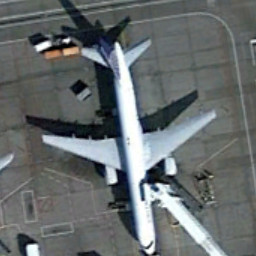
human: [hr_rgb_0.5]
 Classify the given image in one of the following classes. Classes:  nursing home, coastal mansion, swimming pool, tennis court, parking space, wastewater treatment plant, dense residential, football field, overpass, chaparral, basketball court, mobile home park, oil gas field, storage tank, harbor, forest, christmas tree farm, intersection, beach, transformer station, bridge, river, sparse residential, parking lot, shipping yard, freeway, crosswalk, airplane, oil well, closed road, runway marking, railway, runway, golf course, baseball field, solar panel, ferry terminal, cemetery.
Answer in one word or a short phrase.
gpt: airplane